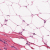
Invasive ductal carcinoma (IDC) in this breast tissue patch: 0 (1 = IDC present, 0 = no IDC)